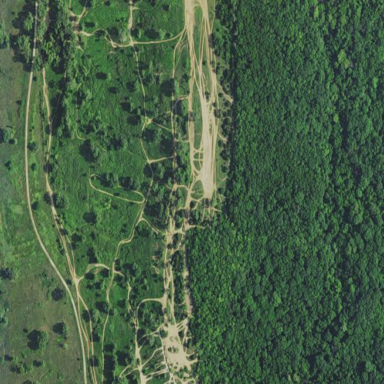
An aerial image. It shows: Recreation area designated for off-road driving on the land.